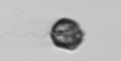
Label: Dinophyceae